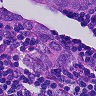
Metastatic tissue present: yes